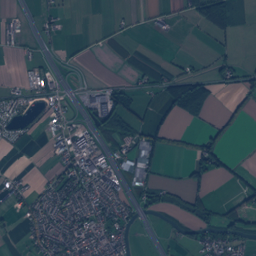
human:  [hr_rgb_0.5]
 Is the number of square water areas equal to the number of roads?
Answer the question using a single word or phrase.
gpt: no

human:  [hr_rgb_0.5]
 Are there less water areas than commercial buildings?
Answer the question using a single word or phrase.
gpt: yes

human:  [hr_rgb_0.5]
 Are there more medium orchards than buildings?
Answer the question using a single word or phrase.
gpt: no

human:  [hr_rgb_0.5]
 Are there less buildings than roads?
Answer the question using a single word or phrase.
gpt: no

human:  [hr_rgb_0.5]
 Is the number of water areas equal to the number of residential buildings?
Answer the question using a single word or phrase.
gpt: no

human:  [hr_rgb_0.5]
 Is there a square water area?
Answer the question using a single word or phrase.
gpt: yes

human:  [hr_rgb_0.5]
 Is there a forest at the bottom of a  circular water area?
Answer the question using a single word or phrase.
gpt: yes

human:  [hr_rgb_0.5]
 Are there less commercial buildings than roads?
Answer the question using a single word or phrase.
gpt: yes

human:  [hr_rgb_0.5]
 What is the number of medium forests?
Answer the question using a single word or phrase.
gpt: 19

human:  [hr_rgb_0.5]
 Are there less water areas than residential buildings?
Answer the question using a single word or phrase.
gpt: yes

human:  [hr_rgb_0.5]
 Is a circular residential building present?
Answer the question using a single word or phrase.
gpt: yes

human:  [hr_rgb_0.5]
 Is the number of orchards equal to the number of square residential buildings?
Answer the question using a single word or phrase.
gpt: no

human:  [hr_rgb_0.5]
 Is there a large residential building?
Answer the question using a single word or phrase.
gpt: yes

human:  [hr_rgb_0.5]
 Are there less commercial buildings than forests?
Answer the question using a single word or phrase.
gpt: yes

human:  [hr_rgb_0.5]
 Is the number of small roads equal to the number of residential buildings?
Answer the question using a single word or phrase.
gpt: no

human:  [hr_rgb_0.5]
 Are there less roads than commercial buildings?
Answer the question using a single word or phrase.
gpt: no

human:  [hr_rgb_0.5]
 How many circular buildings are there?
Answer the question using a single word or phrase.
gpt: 6

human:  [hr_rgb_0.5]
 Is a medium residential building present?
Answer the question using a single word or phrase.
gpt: yes

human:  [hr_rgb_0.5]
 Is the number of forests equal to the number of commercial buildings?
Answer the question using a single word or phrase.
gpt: no

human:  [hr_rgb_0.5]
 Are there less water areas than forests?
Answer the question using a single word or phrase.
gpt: yes

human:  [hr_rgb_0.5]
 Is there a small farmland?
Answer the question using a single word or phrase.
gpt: yes

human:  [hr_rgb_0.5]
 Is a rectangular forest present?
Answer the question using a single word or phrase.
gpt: yes

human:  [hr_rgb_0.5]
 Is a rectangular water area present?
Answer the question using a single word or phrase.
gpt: yes

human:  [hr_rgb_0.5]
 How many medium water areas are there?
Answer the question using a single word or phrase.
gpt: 10

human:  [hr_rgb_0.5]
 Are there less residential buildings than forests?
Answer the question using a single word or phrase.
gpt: no

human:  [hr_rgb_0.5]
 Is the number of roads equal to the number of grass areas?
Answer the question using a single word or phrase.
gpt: no

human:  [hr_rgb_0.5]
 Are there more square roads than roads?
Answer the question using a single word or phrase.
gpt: no

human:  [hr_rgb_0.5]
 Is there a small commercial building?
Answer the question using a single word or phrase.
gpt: yes

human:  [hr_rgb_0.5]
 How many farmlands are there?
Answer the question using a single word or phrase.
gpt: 137

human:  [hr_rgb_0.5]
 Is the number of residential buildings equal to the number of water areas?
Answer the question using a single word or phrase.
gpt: no

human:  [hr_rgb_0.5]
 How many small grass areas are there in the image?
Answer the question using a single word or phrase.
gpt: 21

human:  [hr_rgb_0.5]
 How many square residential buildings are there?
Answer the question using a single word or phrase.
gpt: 6

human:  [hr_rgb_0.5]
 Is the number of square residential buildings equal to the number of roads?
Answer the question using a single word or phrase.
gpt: no

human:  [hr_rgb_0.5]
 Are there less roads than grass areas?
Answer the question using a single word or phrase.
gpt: no

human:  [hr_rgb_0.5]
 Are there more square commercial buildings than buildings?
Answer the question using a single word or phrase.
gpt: no

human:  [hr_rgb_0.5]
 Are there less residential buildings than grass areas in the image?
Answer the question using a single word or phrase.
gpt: no